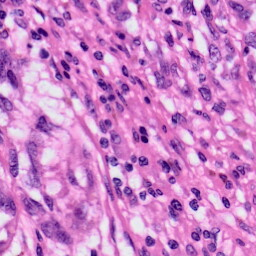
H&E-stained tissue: Skin